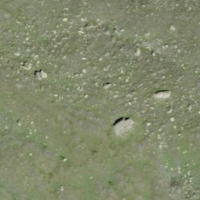
EUNIS habitat code: 26
Species observed at this site:
Arnica montana
Gentianella campestris